Interaction volume radius: 5 \u00c5
Interaction volume height: 15 \u00c5
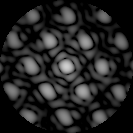
Disorder parameter: 0.2465